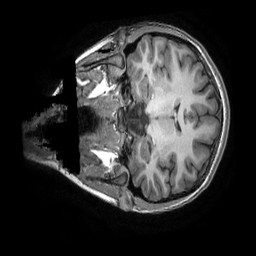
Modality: T1w
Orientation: coronal
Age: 26
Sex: female
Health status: healthy
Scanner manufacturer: ge